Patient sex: F
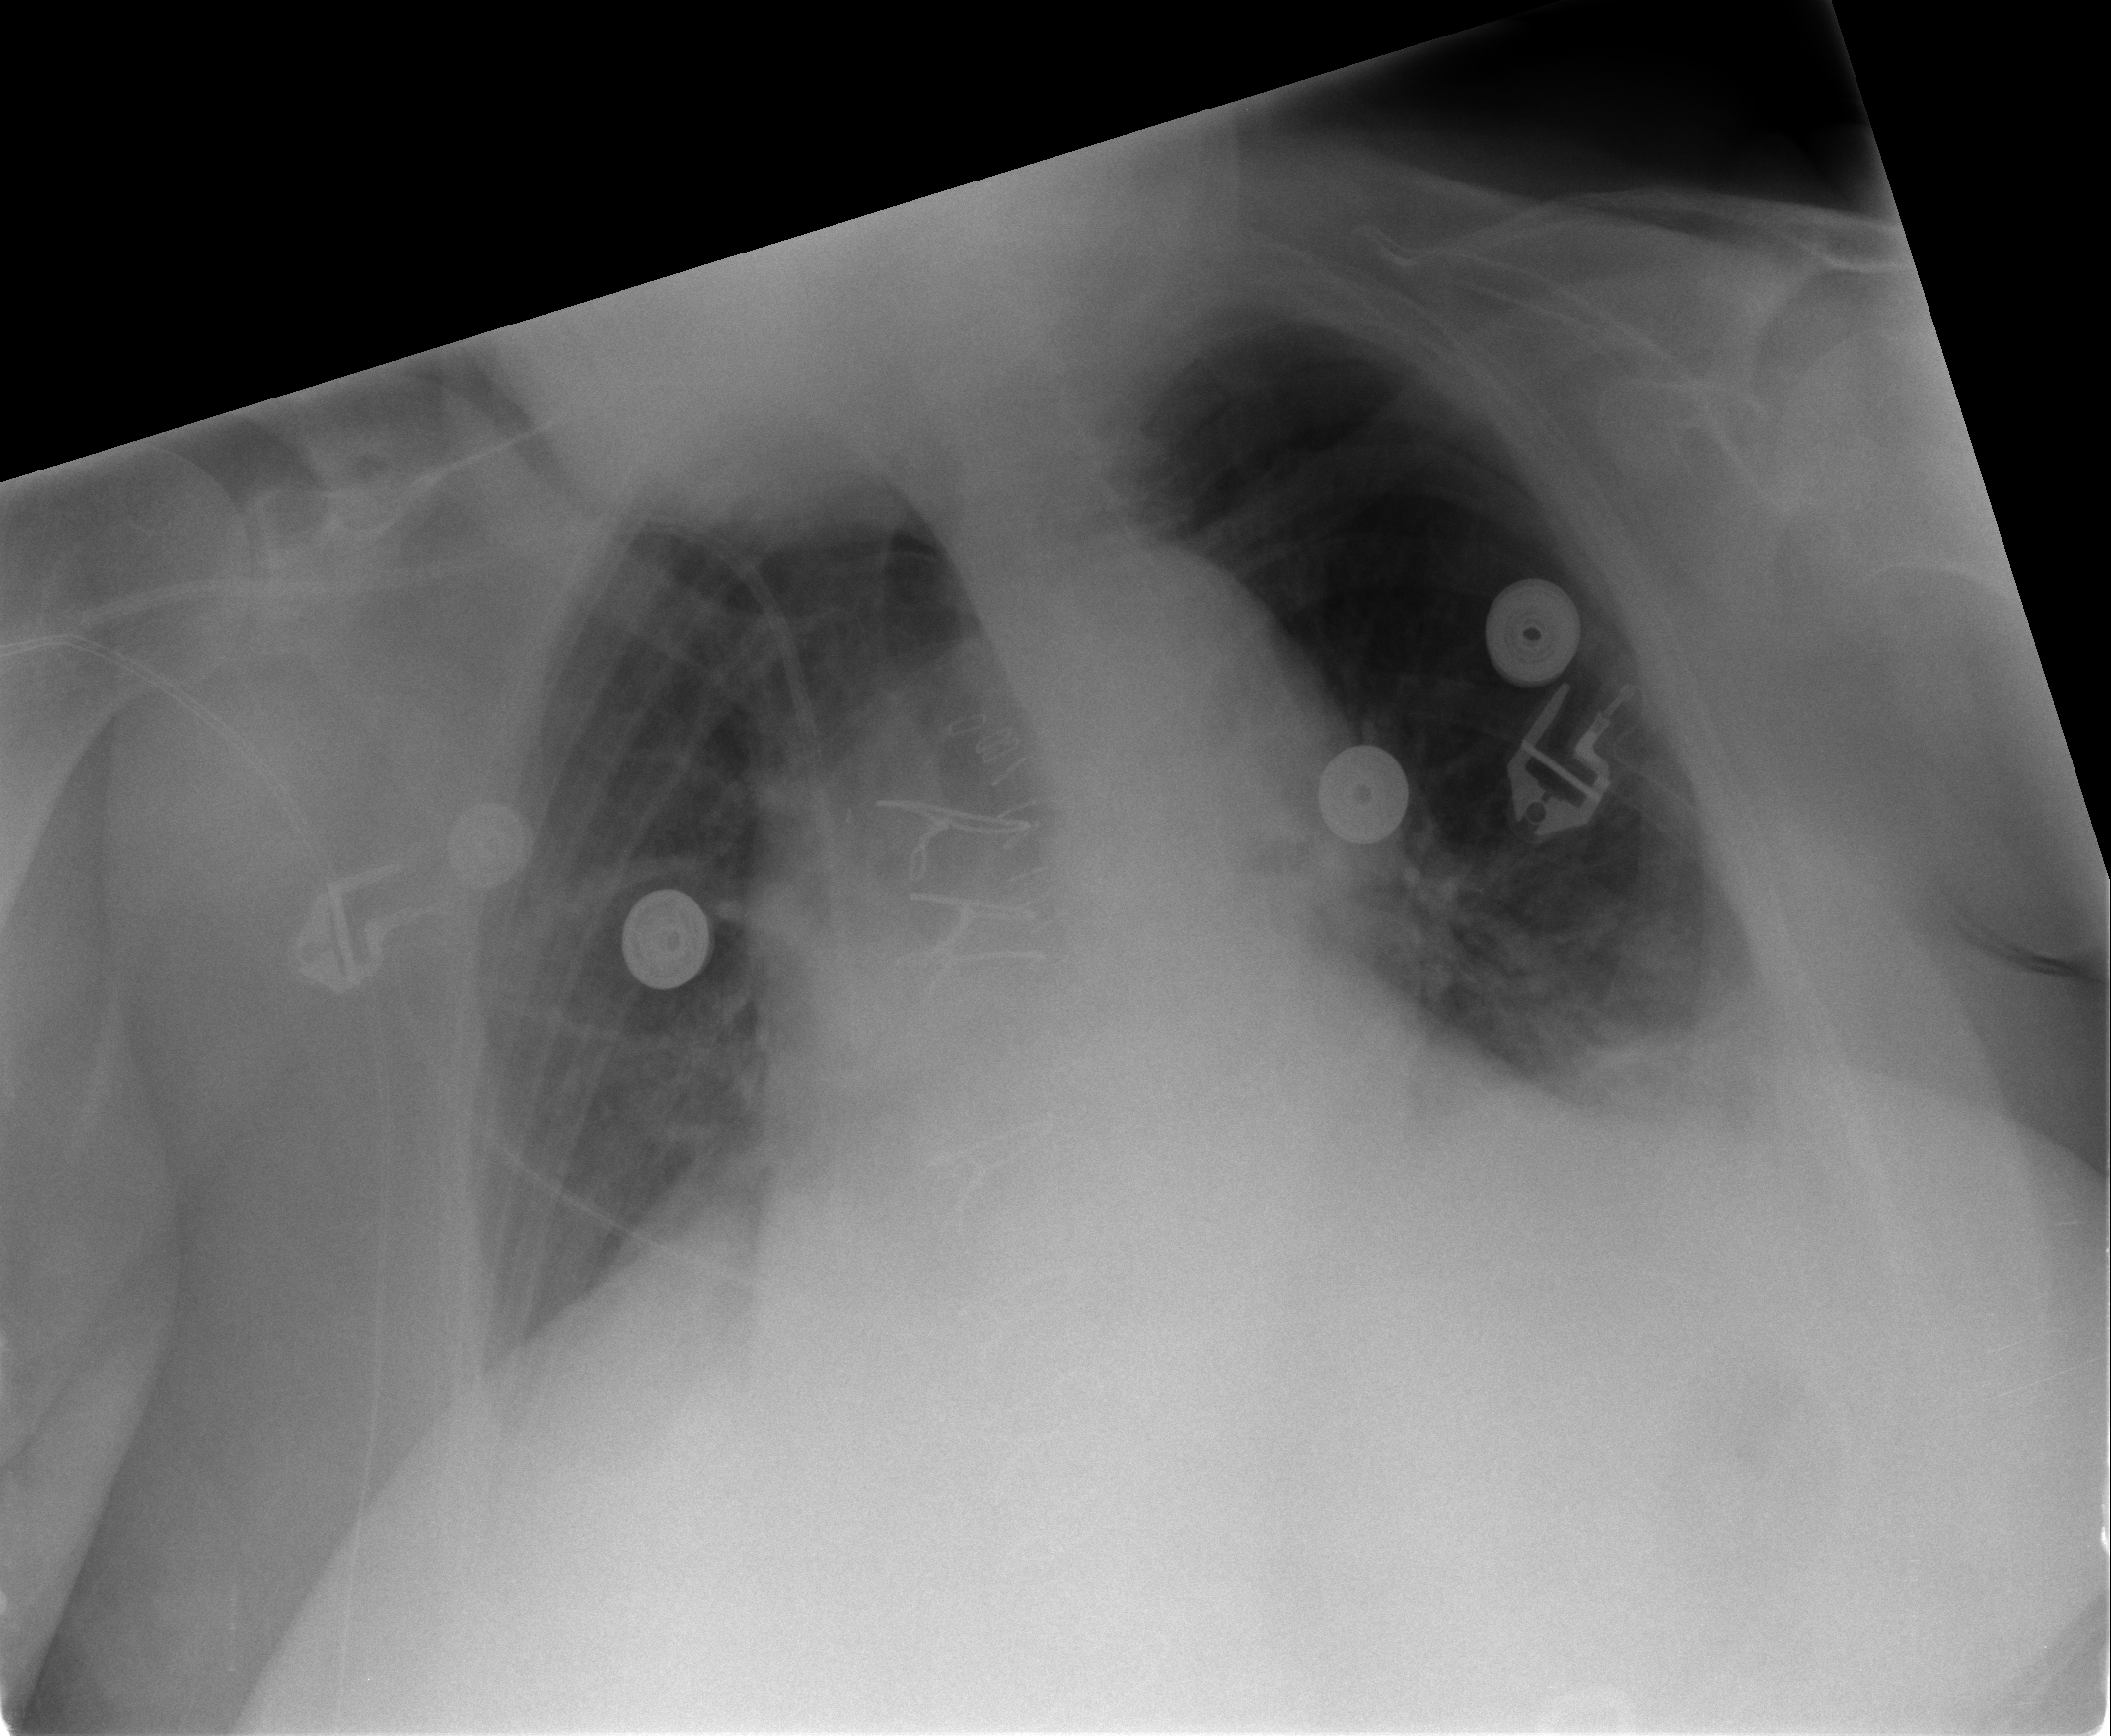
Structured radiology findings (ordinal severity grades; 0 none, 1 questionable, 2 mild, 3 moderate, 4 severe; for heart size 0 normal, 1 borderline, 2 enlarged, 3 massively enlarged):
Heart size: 2
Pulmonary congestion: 2
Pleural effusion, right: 2
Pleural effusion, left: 2
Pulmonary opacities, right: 0
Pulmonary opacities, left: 0
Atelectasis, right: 2
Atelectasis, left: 2